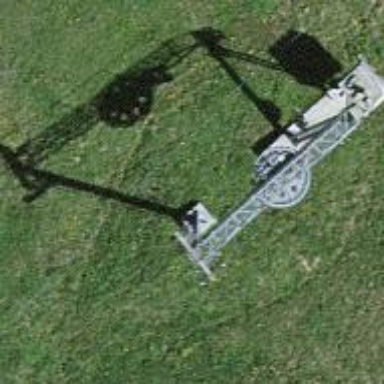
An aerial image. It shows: Pylon used for aerialway.